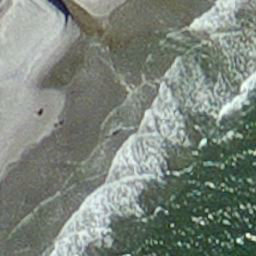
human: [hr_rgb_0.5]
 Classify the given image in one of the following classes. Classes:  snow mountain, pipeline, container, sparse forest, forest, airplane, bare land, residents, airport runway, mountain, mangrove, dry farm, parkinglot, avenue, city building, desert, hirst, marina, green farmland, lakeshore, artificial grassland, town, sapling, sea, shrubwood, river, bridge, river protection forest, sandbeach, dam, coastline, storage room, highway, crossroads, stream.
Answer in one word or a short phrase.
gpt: coastline